Current action and preconditions to check: trajectory_clear

Your task: For each precondition in the list above, predict whether it will hold at this action.

Consider the current scene as observed from the mobile robot's camera, and analyze the predicted future states of all dynamic agents (e.g., people, animals, vehicles, or any moving entities) within the NEXT SECOND.

IMPORTANT: Only answer "very likely" if you are absolutely certain—based on strong, clear evidence—that a dynamic agent will violate the precondition in the predicted future state. Do NOT answer "very likely" for unlikely, ambiguous, or low-probability risks.

Ask yourself for each precondition: Is there a high probability, with clear and convincing evidence, that the predicted future states of any dynamic agent will interfere with the predicted future state of the currently executing action within the NEXT SECOND, causing that precondition to fail?

Assess the risk level based on these predictions. Use "likely" or "very likely" if motions create a clear risk of interference.

Use "neutral" or "improbable" if agents are nearby but their predicted paths are clearly diverging or non-conflicting.

Failure Risk Categories: "very improbable", "improbable", "neutral", "likely", "very likely"

Answer Format: Output ONLY the probability_of_failure value from these categories: "very improbable", "improbable", "neutral", "likely", "very likely"

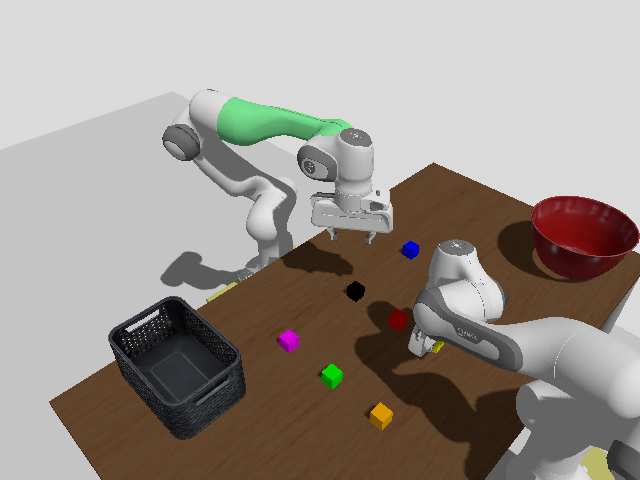

Answer: improbable